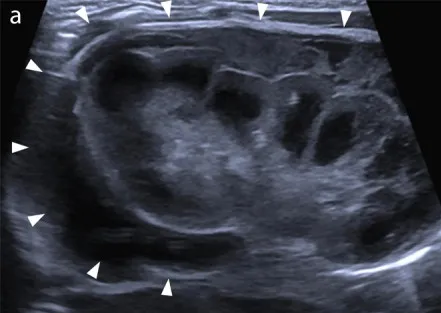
(a) US coronal oblique plane on the left flank, demonstrating enlargement and increased cortical echogenicity of the left kidney, with a thick perirenal hematoma (arrowheads).
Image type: radiology (ultrasound)